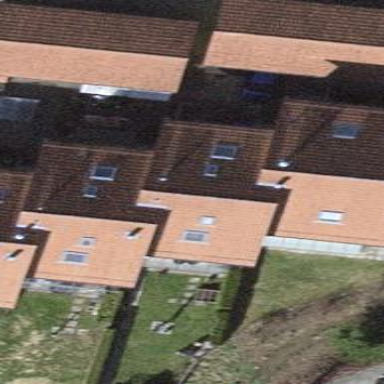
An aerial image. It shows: Terrace building.